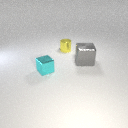
large gray metal cube to the right of small yellow metal cylinder